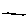
Label: line